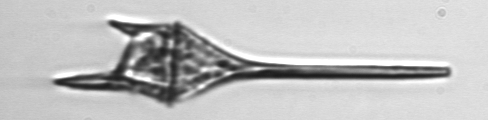
Label: Tripos_lineatus